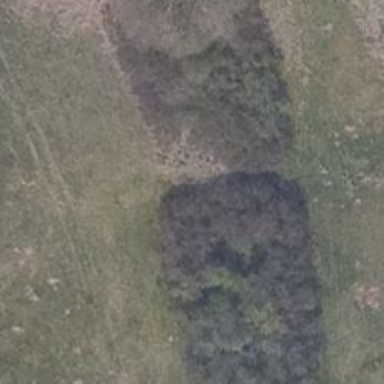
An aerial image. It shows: Landscape covered with heath.